Question: Here i am trying to test FusionCharts with Flask and i am not able to get it working while it works when its used just as plain HTML and javascript with no Python code.
'''
<!DOCTYPE html>
<html>
<head>
<title>Flask Fusion</title>
<script type="text/javascript" src="../static/fusion.js"></script>
<script type="text/javascript" src="../static/jquery.min.js"></script>
</head>
<body>
{% block content %}
{% endblock %}
</body>
</html>
'''
'''
{% extends 'layout.html' %}
{% block content %}
<div id="chartContainer">FusionCharts XT will load here!</div>
<script type="text/javascript"><!--
var myChart = new FusionCharts( "../static/Column3D.swf",
"myChartId", "400", "300", "0" );
myChart.setXMLUrl("data.xml");
myChart.render("chartContainer");
// -->
</script>
{% endblock %}
'''

I have found that 'data.xml' file returns '404' by seeing the logs from the console which are like this
'''
127.0.0.1 - - [12/Jan/2014 13:25:35] "GET / HTTP/1.1" 200 -
127.0.0.1 - - [12/Jan/2014 13:25:35] "GET /static/fusion.js HTTP/1.1" 304 -
127.0.0.1 - - [12/Jan/2014 13:25:35] "GET /static/jquery.min.js HTTP/1.1" 304 -
127.0.0.1 - - [12/Jan/2014 13:25:35] "GET /data.xml HTTP/1.1" 404 -
127.0.0.1 - - [12/Jan/2014 13:25:35] "GET /static/Column3D.swf HTTP/1.1" 304 -
127.0.0.1 - - [12/Jan/2014 13:25:35] "GET /data.xml?FCTime=261 HTTP/1.1" 404 -
'''
But the path to 'data.xml' is perfectly correct. I dont know why its not rendering. Please help.
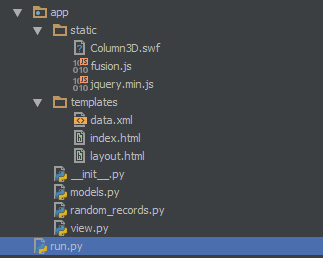
Answer: The 'data.xml' is not retrieved and put in the chart at flask-template-rendering time. When the client, that have loaded the fusion.js lib, call the chart initialization, a request is made to retrieve the resource and so it should be accessible from the client side.
'data.xml' is inaccessible (hence 404) from the client side (since it's in the 'template/' folder) and on top of that the path is wrong as you can see here:
'''
...
127.0.0.1 - - [12/Jan/2014 13:25:35] "GET /data.xml HTTP/1.1" 404 -
127.0.0.1 - - [12/Jan/2014 13:25:35] "GET /static/Column3D.swf HTTP/1.1" 304 -
...
'''
'/static/Column3D.swf' is fetched using 'http://whateveryour.domain/static/Column3D.swf'
whereas '/data.xml' is fetched using 'http://whateveryour.domain/data.xml' which don't exists.
Try to put your 'data.xml' in the static folder (after all that's a static resource more than it is a template) and to access it the same way you did with 'Column3D.swf'and it should work just fine.